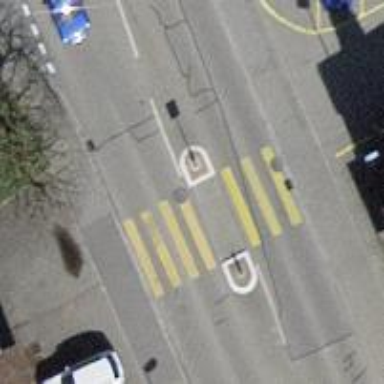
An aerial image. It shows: Uncontrolled zebra crossing with central island.